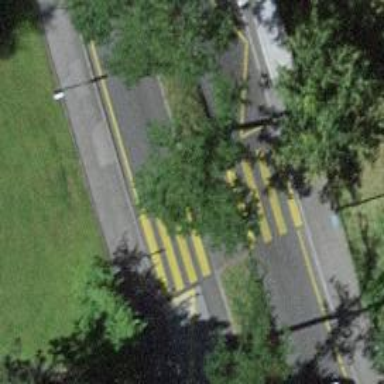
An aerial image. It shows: Footway that serves as traffic island.